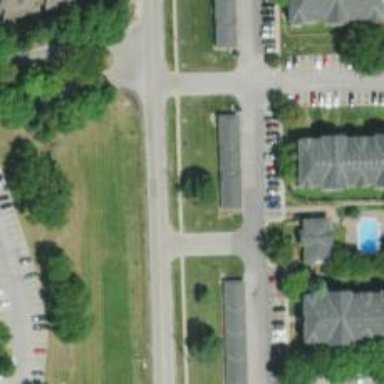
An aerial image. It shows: Living street.